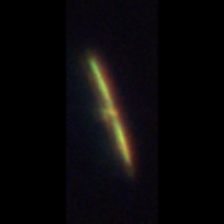
Taxon: Pennate
Group: Diatoms